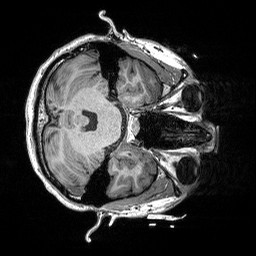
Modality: T1w
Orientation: axial
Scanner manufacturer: siemens
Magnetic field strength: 3 T
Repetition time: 2.3 s
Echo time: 0.00298 s